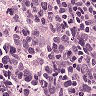
Metastatic tissue present: no